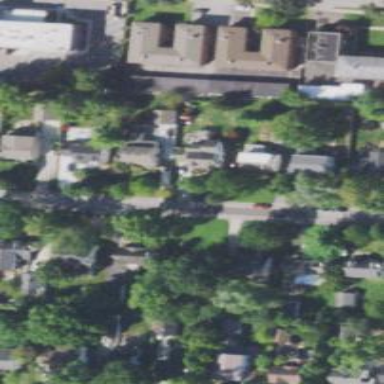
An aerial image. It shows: Residential driveway designated as service road.